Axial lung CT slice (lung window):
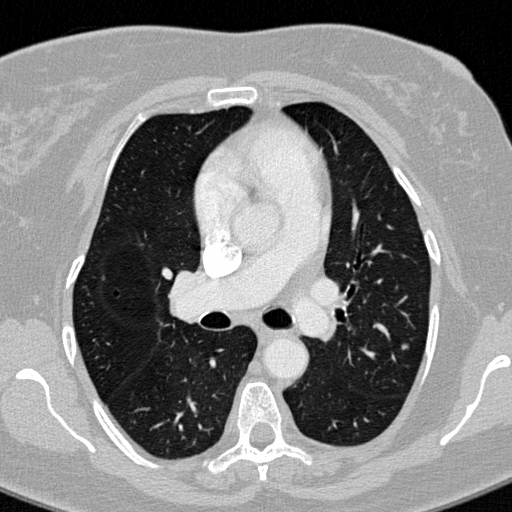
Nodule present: no